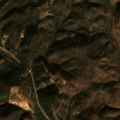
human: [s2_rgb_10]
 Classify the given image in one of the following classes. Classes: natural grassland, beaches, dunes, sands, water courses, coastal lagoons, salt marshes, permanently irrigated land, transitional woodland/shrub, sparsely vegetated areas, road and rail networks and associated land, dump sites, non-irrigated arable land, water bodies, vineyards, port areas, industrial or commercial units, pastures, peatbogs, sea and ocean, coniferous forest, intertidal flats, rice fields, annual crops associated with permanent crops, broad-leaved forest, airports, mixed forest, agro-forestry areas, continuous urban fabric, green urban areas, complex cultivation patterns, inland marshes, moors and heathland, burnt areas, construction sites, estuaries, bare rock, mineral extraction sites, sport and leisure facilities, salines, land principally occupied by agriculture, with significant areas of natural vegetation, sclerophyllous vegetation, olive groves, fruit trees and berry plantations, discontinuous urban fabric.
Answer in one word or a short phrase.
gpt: complex cultivation patterns, sclerophyllous vegetation, transitional woodland/shrub